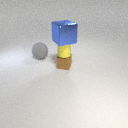
large blue metal cube above small yellow rubber cylinder